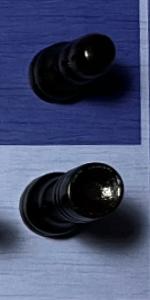
Label: Rook_Black